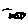
Label: fish